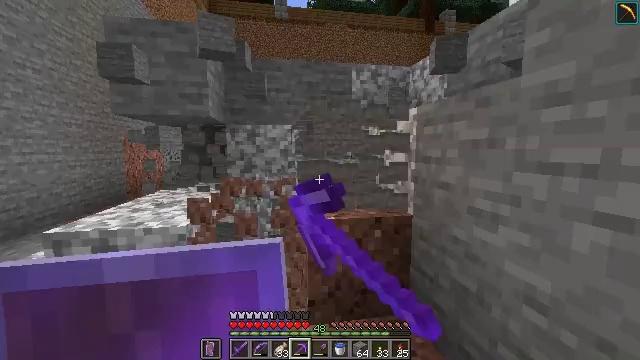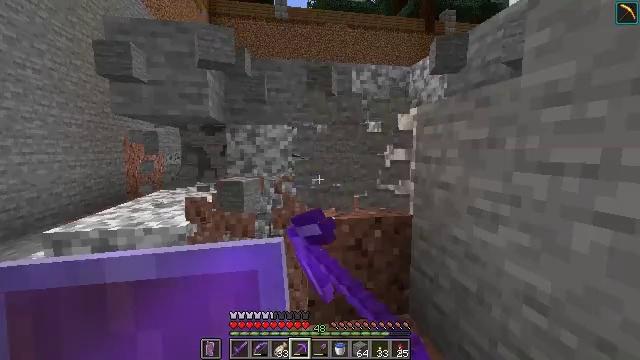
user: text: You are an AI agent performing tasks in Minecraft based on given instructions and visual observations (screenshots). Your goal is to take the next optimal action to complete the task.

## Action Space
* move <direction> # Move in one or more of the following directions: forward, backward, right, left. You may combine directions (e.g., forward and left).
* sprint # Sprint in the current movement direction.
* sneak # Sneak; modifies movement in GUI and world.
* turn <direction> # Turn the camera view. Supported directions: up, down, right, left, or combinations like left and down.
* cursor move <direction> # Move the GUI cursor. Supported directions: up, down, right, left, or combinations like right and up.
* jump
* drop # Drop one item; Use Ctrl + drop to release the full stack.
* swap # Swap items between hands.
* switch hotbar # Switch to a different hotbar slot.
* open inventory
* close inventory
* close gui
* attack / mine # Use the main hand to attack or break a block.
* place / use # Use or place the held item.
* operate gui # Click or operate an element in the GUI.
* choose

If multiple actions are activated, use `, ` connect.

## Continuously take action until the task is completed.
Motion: motion action
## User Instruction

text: Attack the ground to harvest granite.
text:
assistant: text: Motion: attack / mine
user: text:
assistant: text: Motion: attack / mine